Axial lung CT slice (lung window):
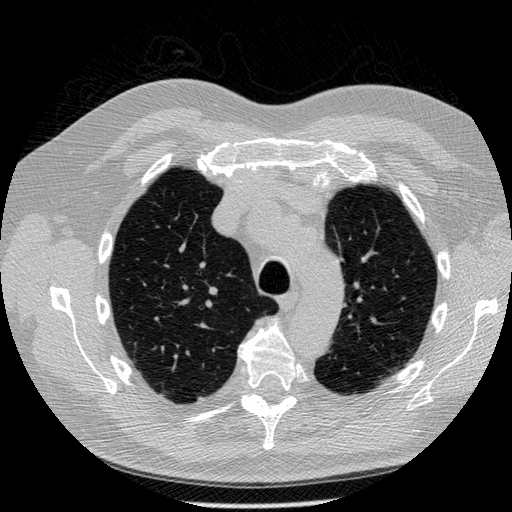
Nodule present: no